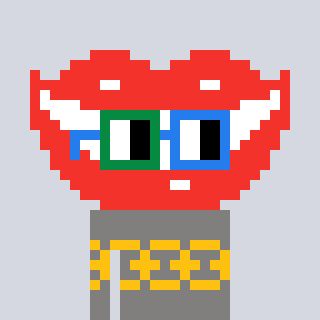
a pixel art character with square green and blue glasses, a smile-shaped head and a bluegrey-colored body on a cool background